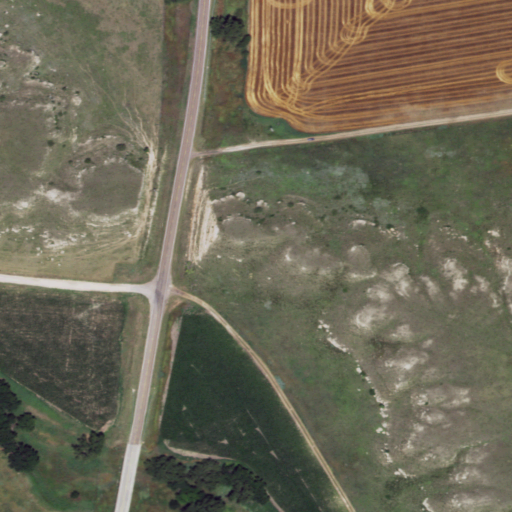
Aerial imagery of ridge(s) in Kansas named Devils Backbone containing grassland, cultivated crops, low intensity development, open development, and medium intensity development